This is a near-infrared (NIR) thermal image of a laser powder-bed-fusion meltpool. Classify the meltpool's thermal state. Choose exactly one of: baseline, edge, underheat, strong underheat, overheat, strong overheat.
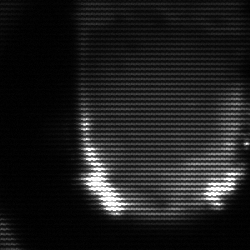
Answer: baseline